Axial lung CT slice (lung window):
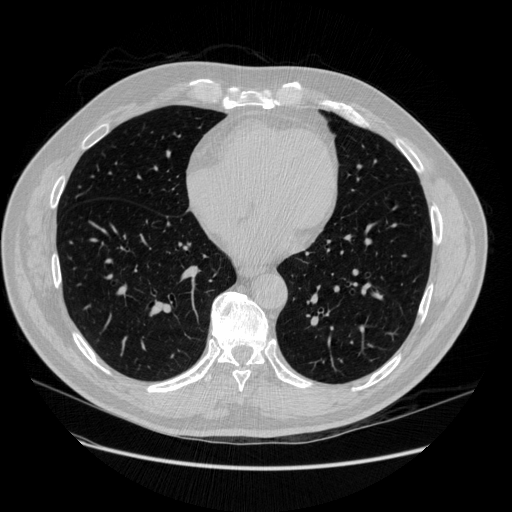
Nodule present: no